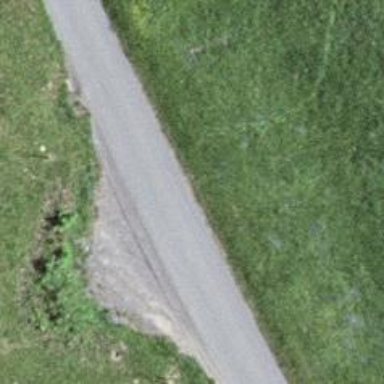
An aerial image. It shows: Passing place on the road.